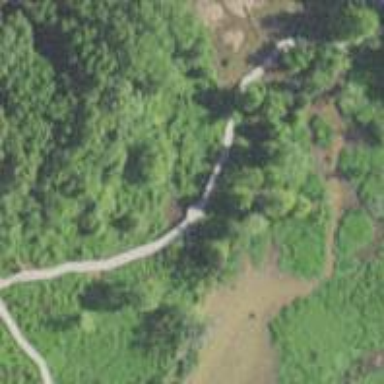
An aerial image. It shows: Viaduct footway.